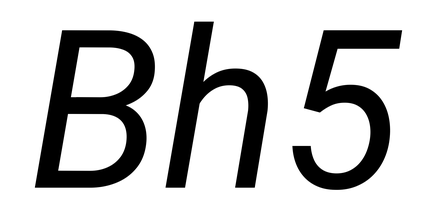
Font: Roboto-Italic_Italic